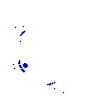
Particle: pion